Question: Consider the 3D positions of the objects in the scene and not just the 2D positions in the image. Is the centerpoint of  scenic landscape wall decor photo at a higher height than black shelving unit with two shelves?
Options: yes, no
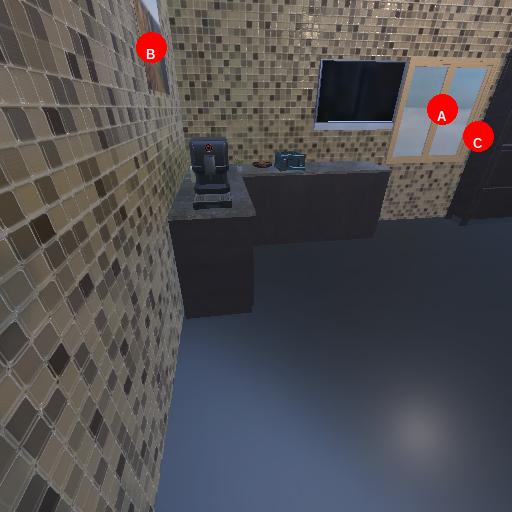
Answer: yes